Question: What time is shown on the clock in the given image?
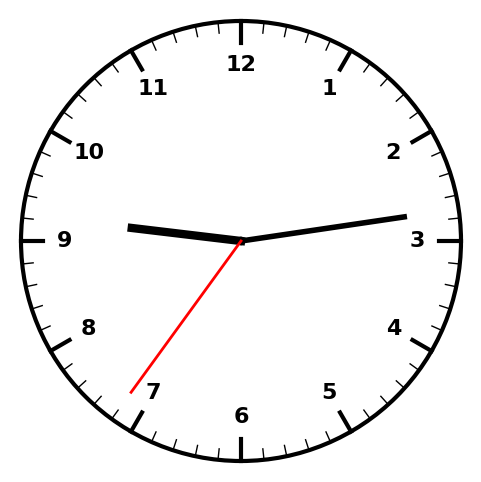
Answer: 09:13:36